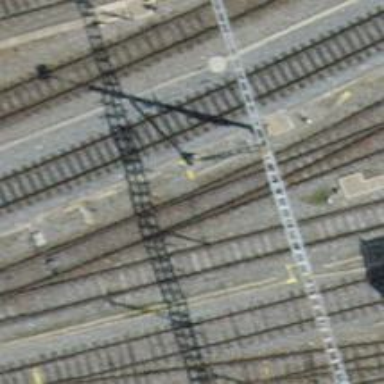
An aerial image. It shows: Railway switch with the turnout side on the right.